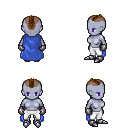
a pixel art fantasy rpg character, female body template, dark elf, purple skin, blue cape, white pants, brown short mohawk hairstyle, metal gloves, metal boots, four views (front, back, left, right), 2x2 character sprite sheet, small pixel art, hard edges, no anti-aliasing